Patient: sex M, age 85
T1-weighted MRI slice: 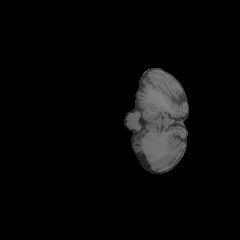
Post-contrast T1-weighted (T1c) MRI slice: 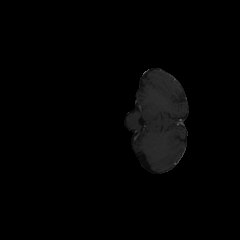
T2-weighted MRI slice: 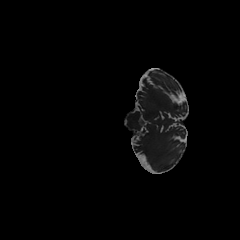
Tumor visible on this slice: no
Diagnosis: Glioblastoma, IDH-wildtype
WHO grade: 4